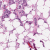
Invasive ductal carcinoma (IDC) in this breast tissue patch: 1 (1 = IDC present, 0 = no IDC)